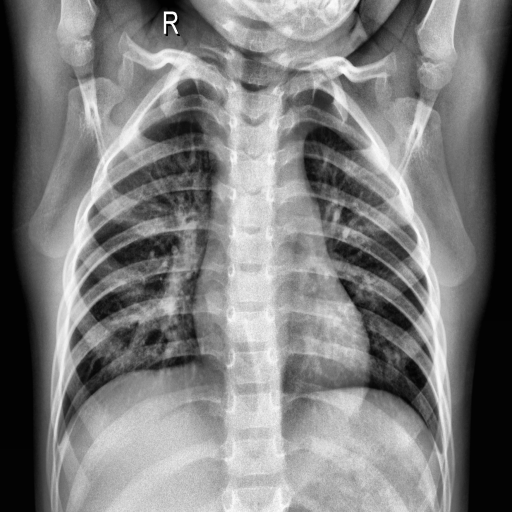
Finding: NORMAL